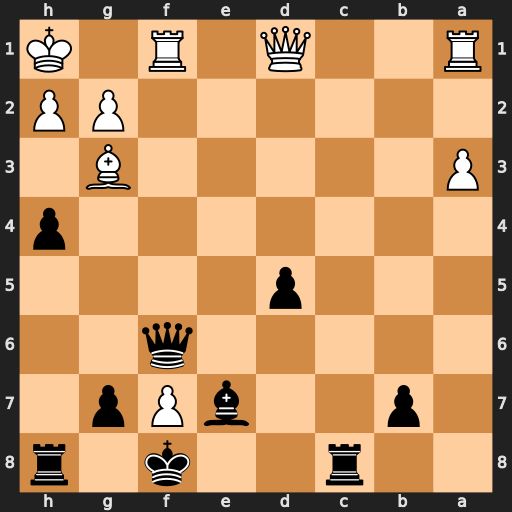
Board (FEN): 2r2k1r/1p2bPp1/5q2/3p4/7p/P5B1/6PP/R2Q1R1K
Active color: b
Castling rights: -
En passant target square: -
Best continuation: hxg3 Rxf6 Rxh2+ Kg1 Bc5+ Kf1 Rh1+ Ke2 Rxd1 Rxd1 gxf6